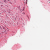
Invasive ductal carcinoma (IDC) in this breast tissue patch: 0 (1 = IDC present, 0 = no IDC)